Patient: sex F, age 71
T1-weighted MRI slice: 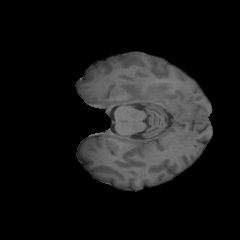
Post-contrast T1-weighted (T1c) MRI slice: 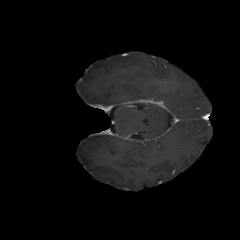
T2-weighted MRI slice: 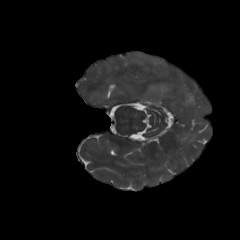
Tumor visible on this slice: yes
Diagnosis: Glioblastoma, IDH-wildtype
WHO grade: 4